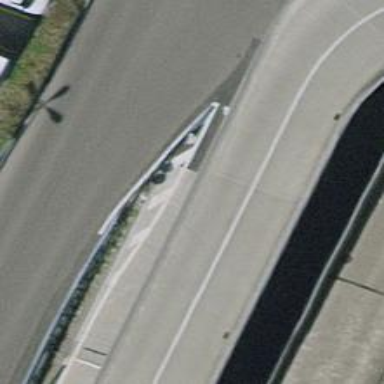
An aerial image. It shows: Lift gate barrier.